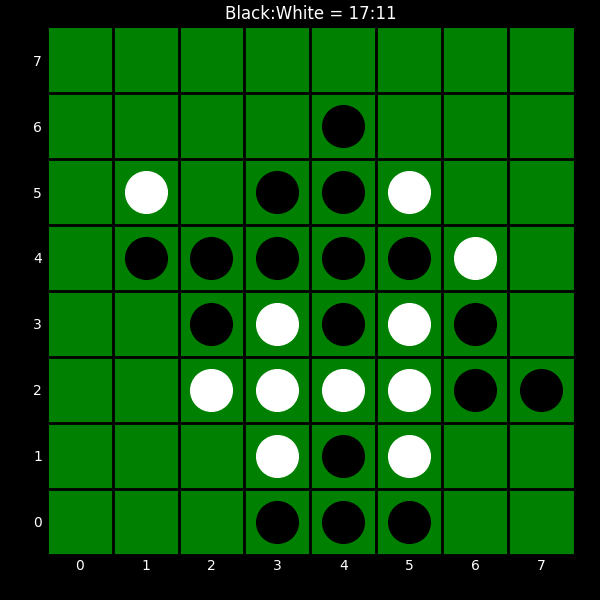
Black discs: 17
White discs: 11